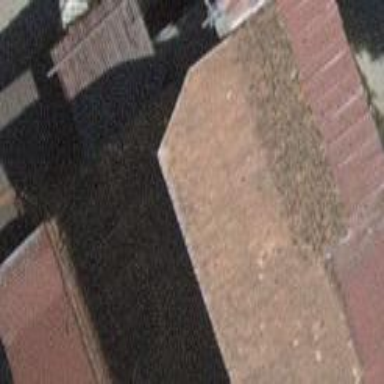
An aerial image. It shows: Barn.